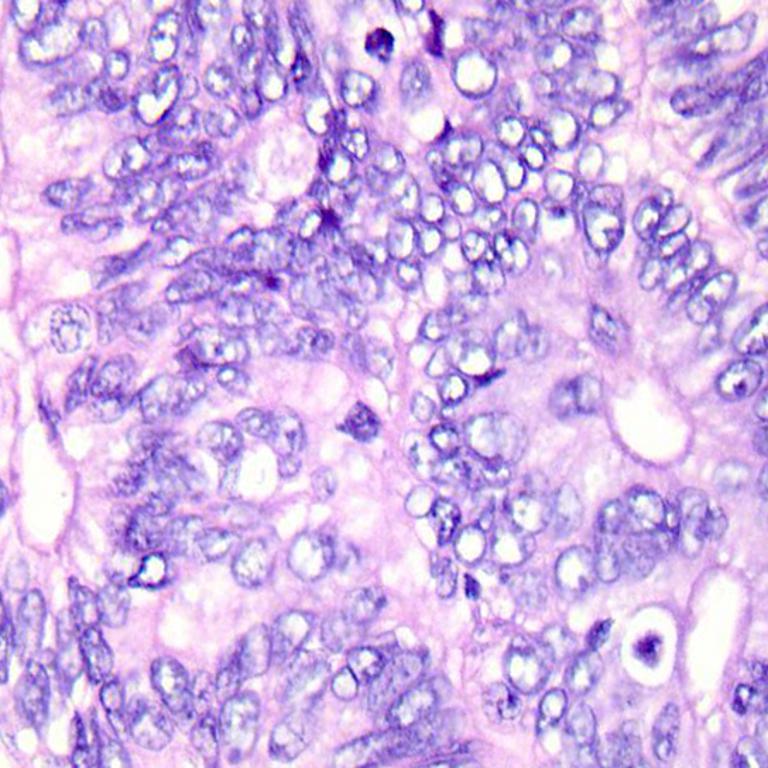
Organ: colon
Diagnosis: adenocarcinomas